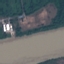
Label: River